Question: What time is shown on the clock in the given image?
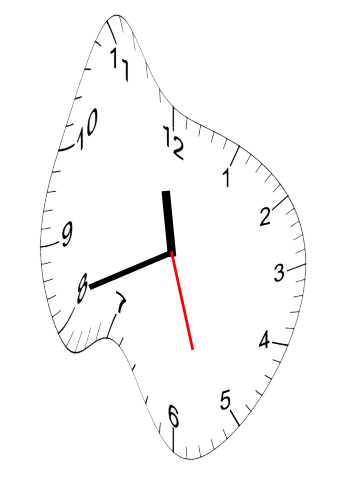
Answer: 11:41:27